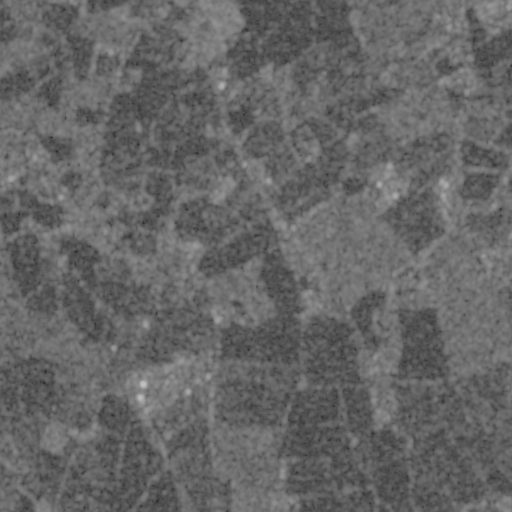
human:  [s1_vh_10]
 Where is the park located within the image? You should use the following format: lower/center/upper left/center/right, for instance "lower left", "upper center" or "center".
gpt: The park is located in the center right of the image.
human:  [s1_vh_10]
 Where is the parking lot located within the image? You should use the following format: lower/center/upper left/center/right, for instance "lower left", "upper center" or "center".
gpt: The parking lot is located in the upper right of the image.
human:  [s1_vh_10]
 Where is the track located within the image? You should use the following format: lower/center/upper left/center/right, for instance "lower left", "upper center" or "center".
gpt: The track is located in the upper left of the image.
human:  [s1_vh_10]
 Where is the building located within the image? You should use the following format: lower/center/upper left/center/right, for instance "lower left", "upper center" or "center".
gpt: There is no building in the image.

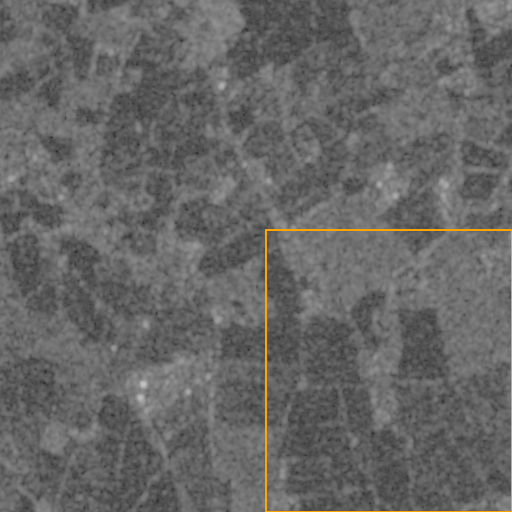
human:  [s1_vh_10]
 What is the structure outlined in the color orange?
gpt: The structure outlined in orange is a crop field.
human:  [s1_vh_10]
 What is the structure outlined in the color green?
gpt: There is no green outline.